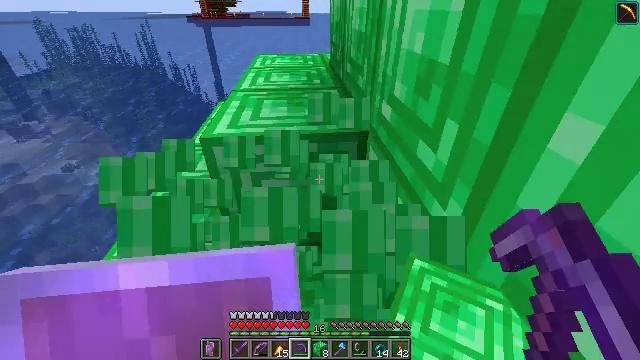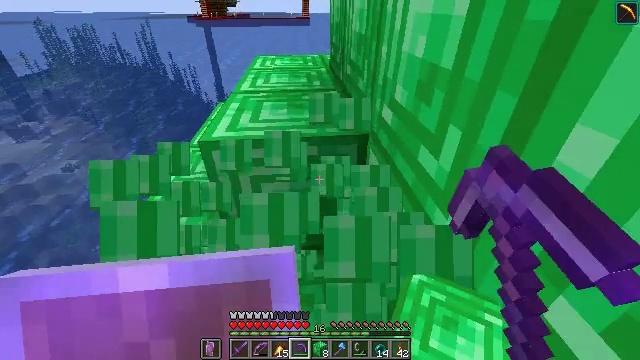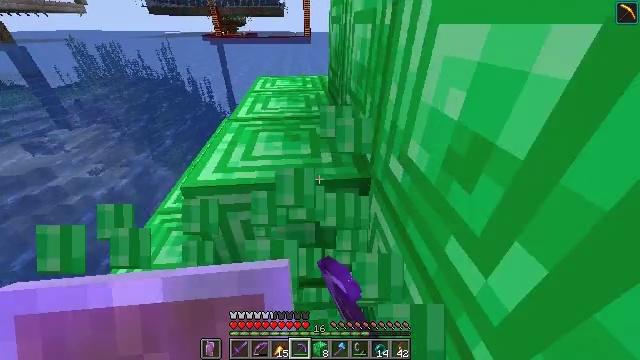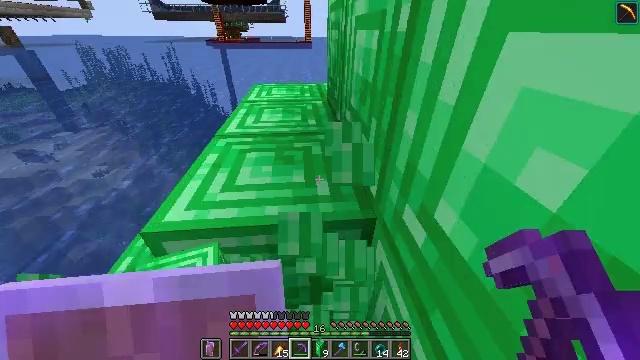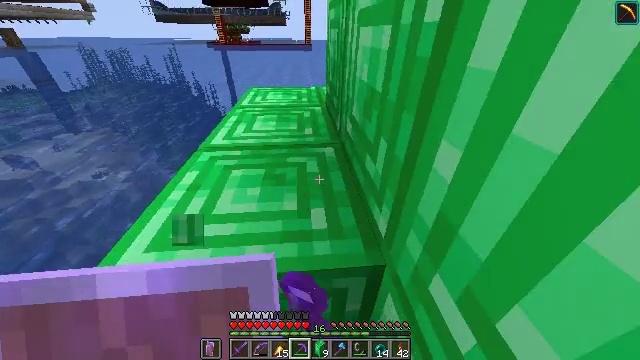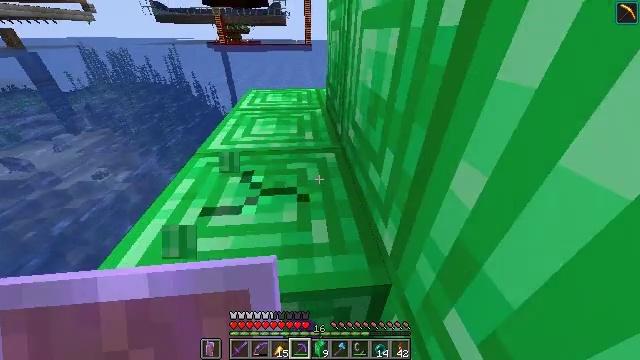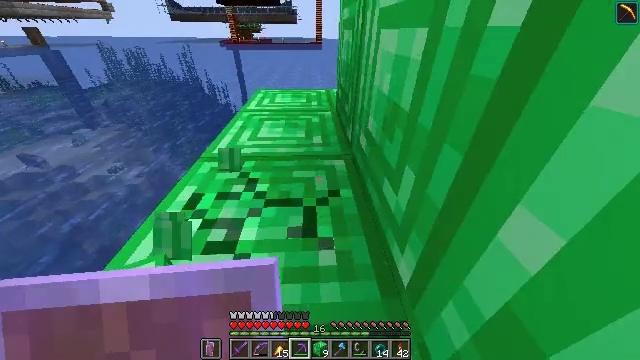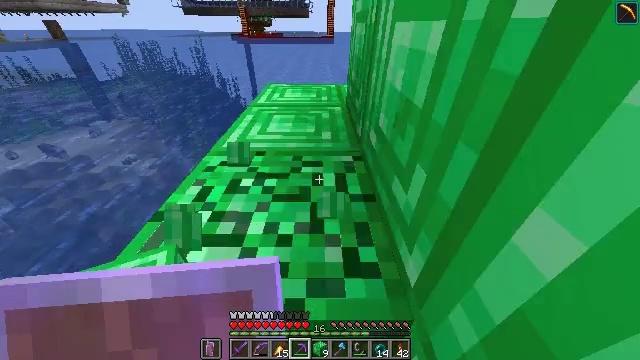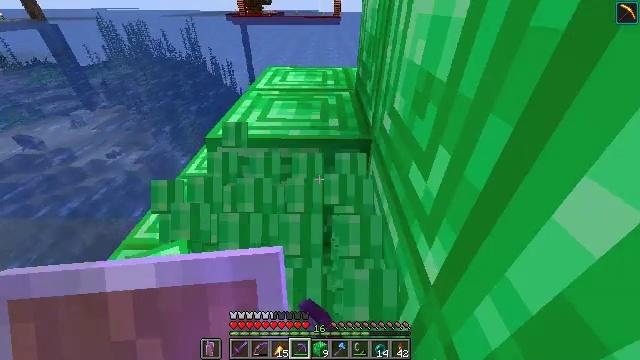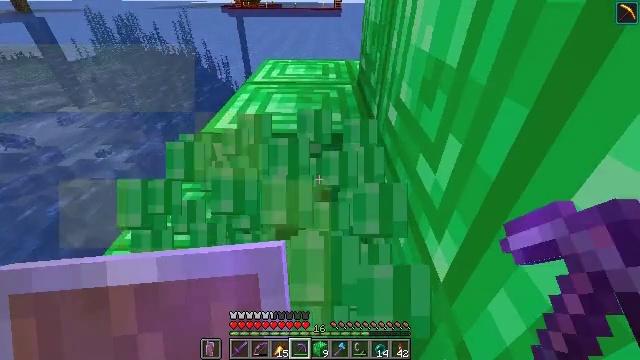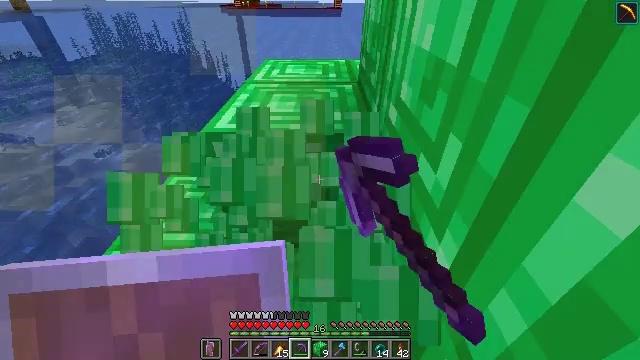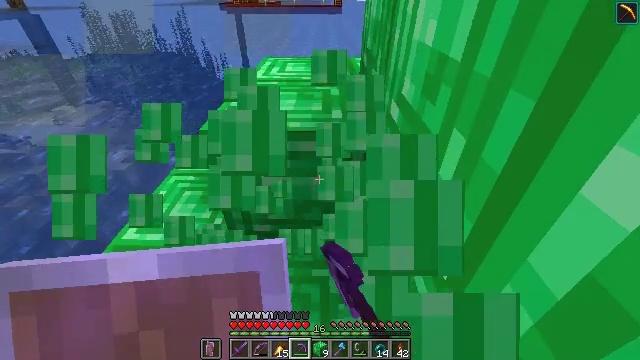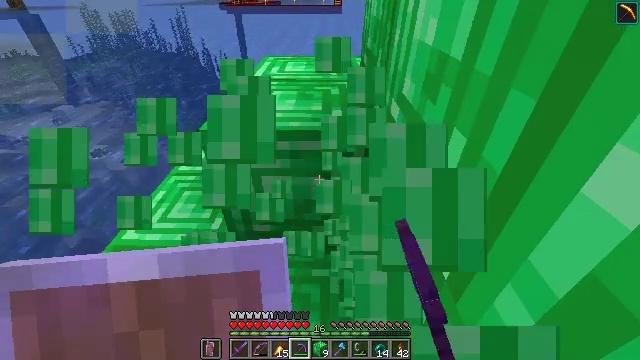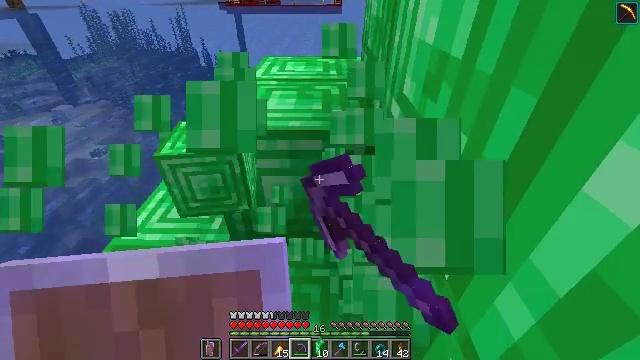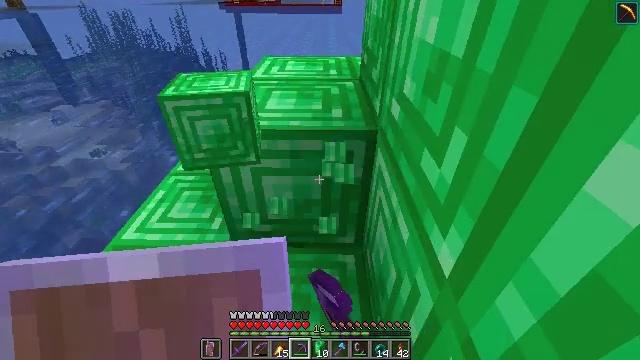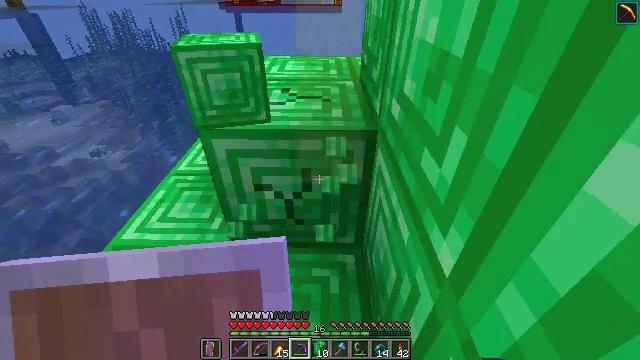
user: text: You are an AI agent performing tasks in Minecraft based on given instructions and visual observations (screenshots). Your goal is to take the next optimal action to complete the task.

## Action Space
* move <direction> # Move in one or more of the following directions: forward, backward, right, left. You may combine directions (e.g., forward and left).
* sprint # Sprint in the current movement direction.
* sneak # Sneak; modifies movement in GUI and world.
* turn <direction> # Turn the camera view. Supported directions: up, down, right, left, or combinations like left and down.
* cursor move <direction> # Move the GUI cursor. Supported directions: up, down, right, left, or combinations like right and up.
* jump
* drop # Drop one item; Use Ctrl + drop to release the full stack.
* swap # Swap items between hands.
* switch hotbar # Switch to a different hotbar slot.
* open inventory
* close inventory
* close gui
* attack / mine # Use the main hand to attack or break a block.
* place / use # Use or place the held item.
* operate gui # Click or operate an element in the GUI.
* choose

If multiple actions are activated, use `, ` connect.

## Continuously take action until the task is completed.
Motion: motion action
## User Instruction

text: Gather the emerald block from a structure.
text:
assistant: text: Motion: move forward, attack / mine
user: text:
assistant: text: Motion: move forward, attack / mine
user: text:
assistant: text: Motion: move forward, attack / mine
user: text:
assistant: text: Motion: move forward, attack / mine
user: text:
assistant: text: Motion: move forward, attack / mine
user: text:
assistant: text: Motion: move forward, turn left, attack / mine
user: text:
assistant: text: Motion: turn left and down, attack / mine
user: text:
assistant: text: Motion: turn left, attack / mine
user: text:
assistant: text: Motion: attack / mine
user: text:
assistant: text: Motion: attack / mine
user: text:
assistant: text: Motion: attack / mine
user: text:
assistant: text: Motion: attack / mine
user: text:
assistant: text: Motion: attack / mine
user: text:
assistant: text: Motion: attack / mine
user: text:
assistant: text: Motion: attack / mine
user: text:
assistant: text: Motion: move forward, attack / mine
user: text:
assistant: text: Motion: move forward, attack / mine
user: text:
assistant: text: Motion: move forward, attack / mine
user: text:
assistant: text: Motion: move forward, attack / mine
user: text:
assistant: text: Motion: move forward, attack / mine
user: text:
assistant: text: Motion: move forward, attack / mine
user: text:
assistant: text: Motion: move forward, attack / mine
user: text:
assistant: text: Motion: attack / mine
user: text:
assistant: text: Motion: attack / mine
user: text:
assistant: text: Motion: attack / mine
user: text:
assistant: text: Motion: attack / mine
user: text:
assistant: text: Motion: turn right, attack / mine
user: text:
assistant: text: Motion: move forward, turn right, attack / mine
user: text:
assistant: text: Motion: move forward, turn right, attack / mine
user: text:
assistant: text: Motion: move forward, turn right, attack / mine